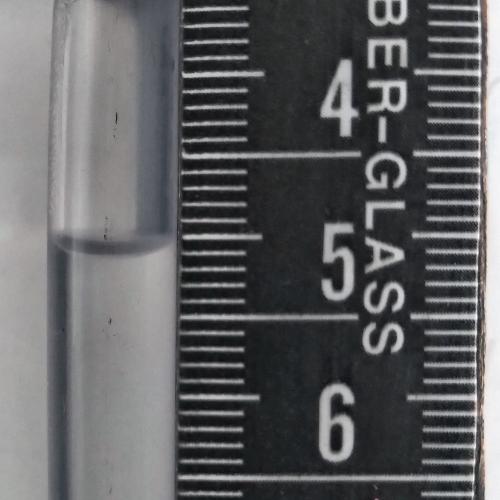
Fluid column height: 5.1 cm